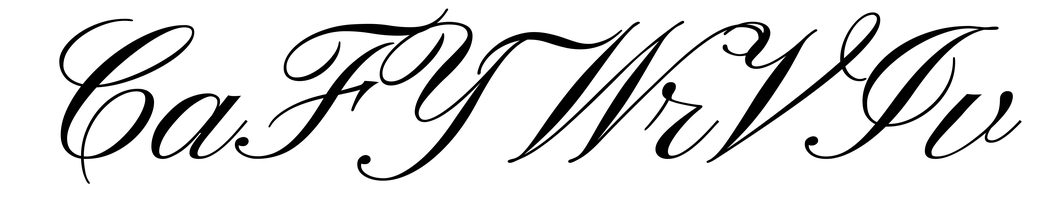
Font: PinyonScript-Regular